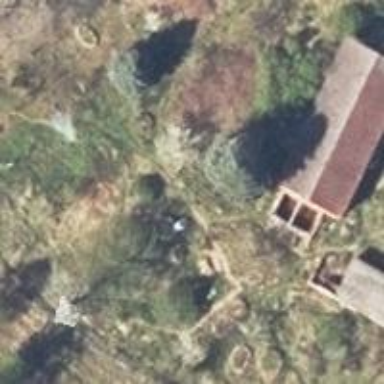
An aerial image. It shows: Forester's house with historical significance.